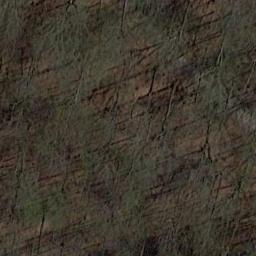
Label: forest